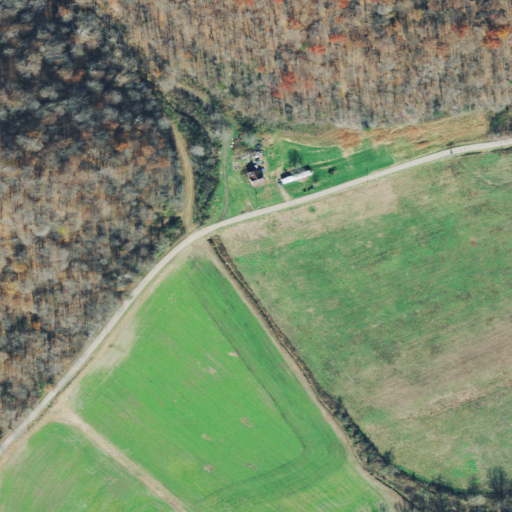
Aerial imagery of valley in Ohio named Spires Hollow containing deciduous forest, pasture, cultivated crops, open development, and low intensity development